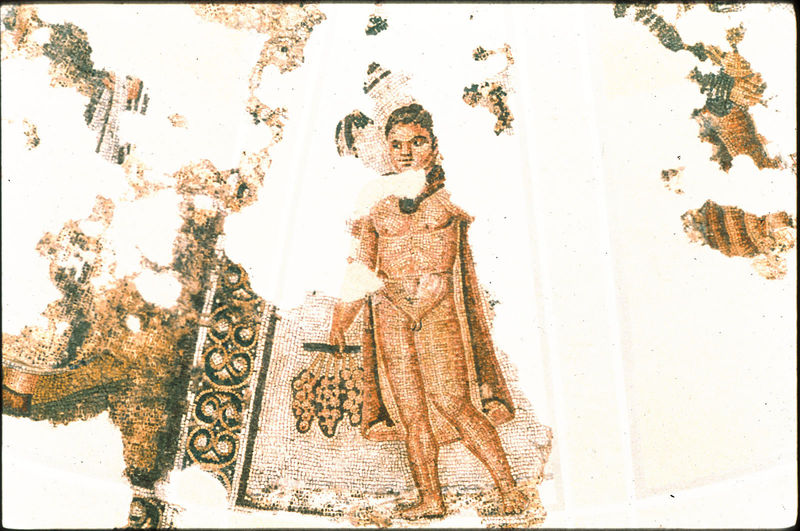
Titel: Kuppelmosaik im Kuppelraum der Villa von Centcelles
Standort: Centcelles bei Tarragona, Villa von Centcelles (EU - E - Katalonien)
Schlagwörter: fuß, hand, kopf, mann, nackt, umhang, braun, brust, mund, nase, weiss, rot, beige, muster, ornament, wand, arm, augen, gesicht, mensch, steine, tragen, haare, mantel, trauben, beine, bein, fußboden, mauer, ornamente, junge, bauchnabel, geschlecht, zehen, oberkörper, collage, penis, mosaik, fragment, kaputt, weintrauben, sklave, antik, bacchus, rötlich, zerstört, fresko, traube, weintraube, rebe, brezel, abbildung, römisch, bene, gesict, fds